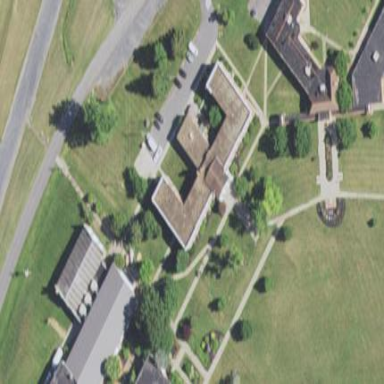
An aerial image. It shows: Dormitory building.